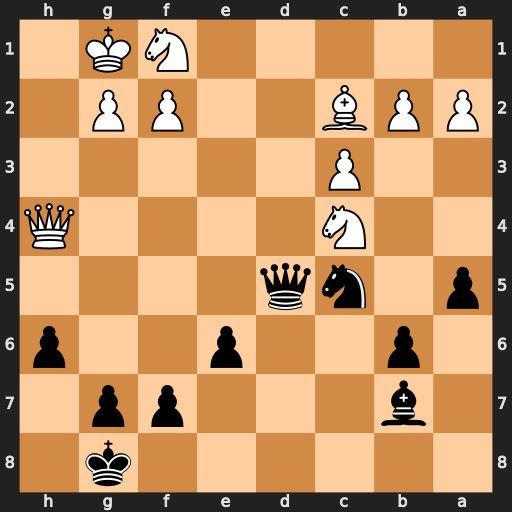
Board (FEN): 6k1/1b3pp1/1p2p2p/p1nq4/2N4Q/2P5/PPB2PP1/5NK1
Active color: b
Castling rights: -
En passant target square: -
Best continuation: Qxg2#